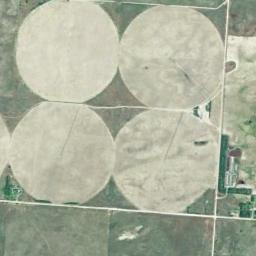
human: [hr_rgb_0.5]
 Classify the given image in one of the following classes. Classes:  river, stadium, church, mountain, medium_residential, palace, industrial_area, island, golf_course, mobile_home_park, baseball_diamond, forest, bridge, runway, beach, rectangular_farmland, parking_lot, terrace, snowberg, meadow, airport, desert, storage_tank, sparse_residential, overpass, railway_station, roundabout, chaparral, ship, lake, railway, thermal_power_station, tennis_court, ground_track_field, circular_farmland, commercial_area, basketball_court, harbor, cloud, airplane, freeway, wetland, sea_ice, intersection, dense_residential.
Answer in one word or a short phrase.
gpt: circular_farmland